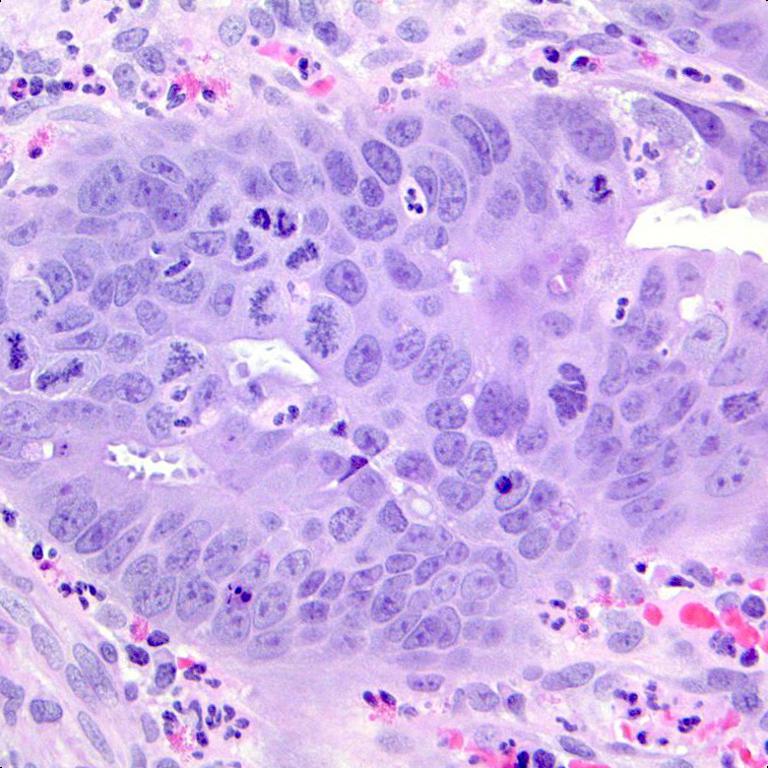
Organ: colon
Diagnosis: adenocarcinomas